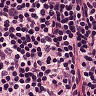
Metastatic tissue present: no